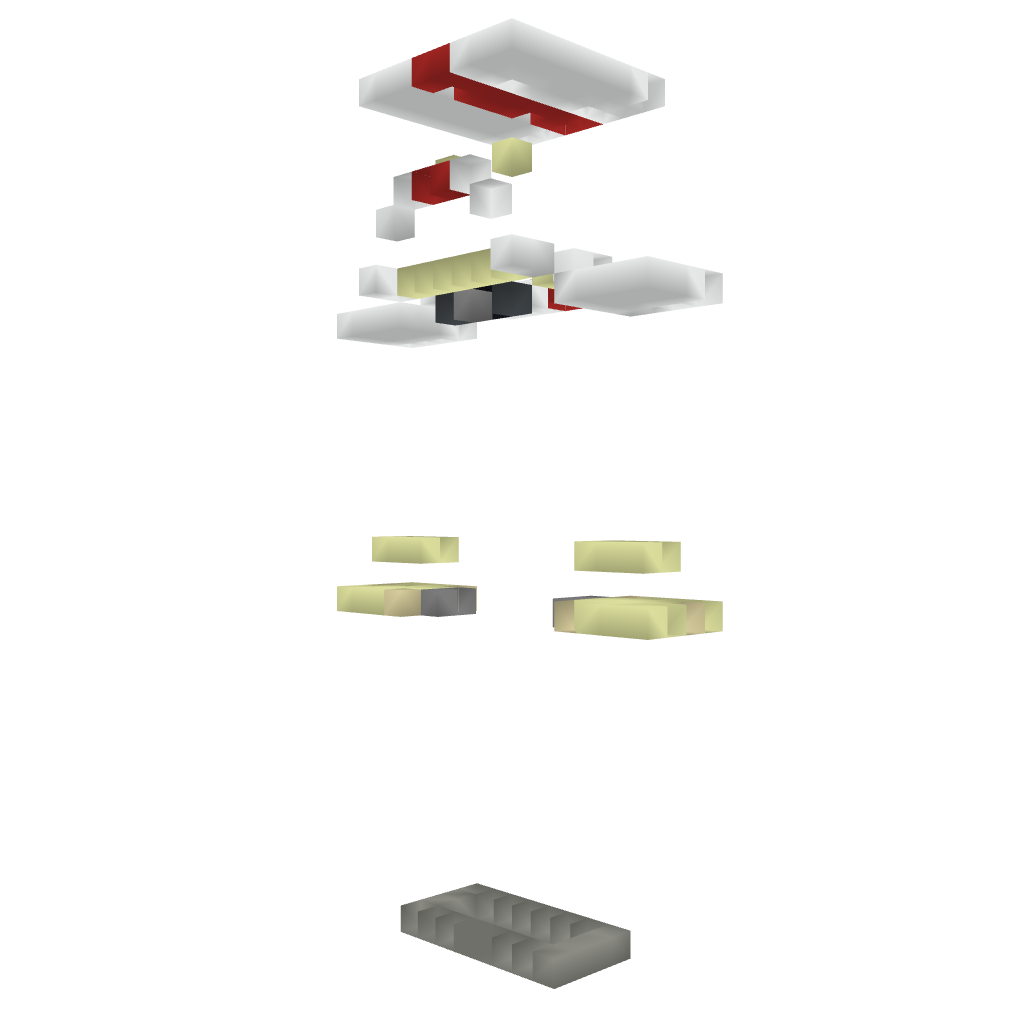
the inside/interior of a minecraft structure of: Desmond Miles Statue